Field crop: maize
Growth stage: 2
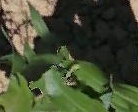
Species: maize